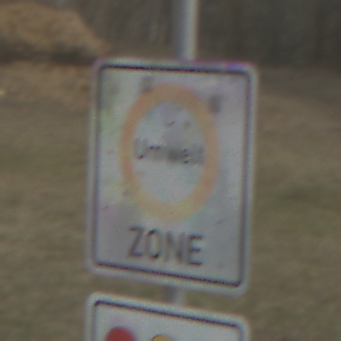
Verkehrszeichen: BeginnUmweltzone
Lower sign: FreistellungVomVerkehrsverbot1
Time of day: MorningAfternoon
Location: Outdoor (Nature)
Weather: PartlyCloudy
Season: Autumn
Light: Natural